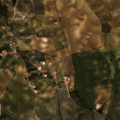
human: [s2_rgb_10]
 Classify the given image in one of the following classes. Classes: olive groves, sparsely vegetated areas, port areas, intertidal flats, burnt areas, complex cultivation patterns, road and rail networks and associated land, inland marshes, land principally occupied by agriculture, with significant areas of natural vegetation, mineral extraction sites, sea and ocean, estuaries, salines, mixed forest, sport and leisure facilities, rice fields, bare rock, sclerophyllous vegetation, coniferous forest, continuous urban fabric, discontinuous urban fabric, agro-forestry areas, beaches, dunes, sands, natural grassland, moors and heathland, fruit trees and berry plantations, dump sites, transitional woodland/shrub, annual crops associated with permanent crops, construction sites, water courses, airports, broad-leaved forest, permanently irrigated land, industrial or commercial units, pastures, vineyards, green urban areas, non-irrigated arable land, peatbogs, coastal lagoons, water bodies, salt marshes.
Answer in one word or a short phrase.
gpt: non-irrigated arable land, olive groves, annual crops associated with permanent crops